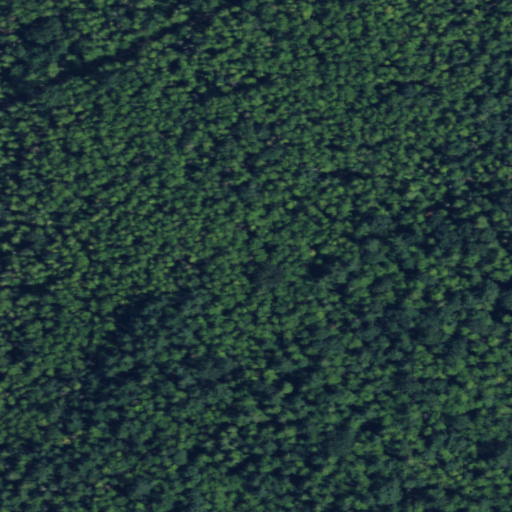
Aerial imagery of ridge(s) in Washington named Grand Ridge containing mixed forest, deciduous forest, and open development